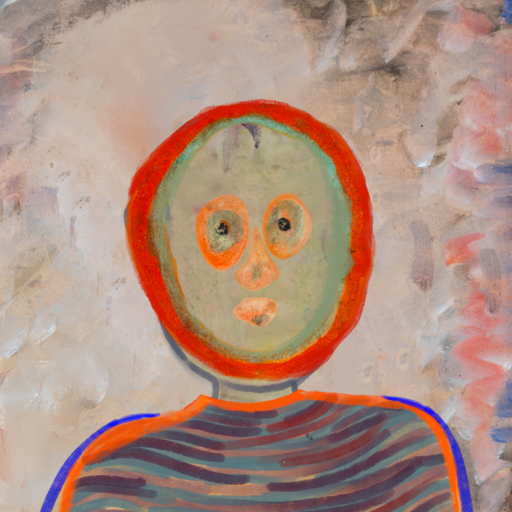
Background: Roy_Bahadur, Head And Neck Front: Hill_Girl, Face Front: Childish, Bust: Experience, Hair Front: Sisters, Head Accessory: Blank, Second Necklace: Blank, Necklace: Blank, Baby: Blank